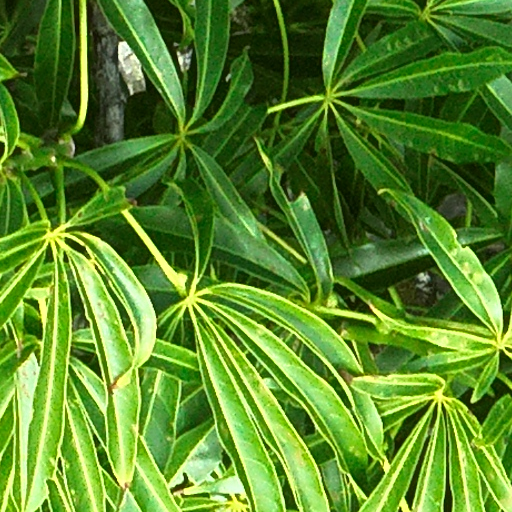
Species: Ceiba pentandra
GBIF accepted scientific name: Ceiba pentandra
Crown area (m\u00b2): 1212.123